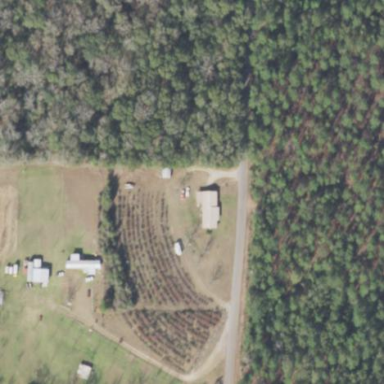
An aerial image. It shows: Plant nursery cultivating trees.